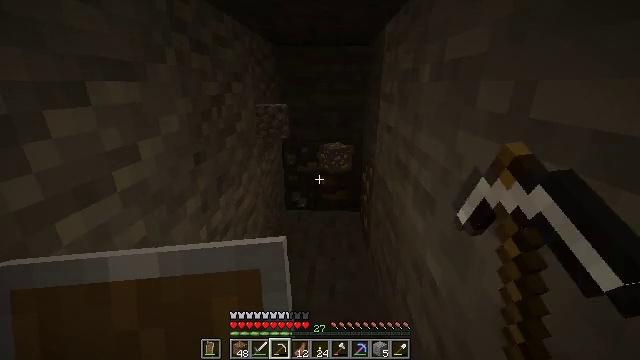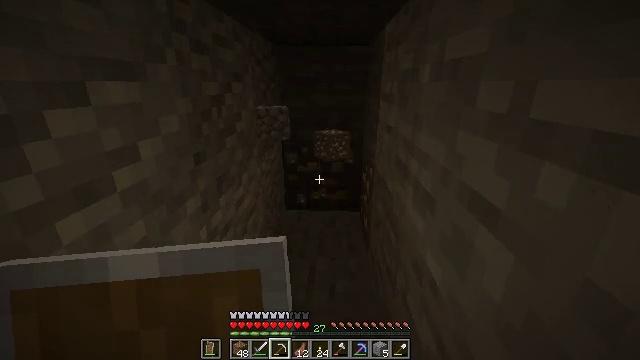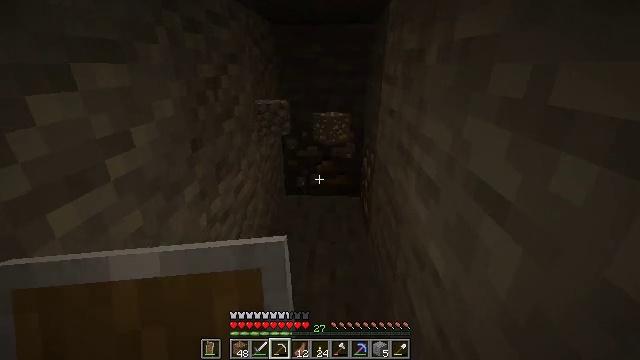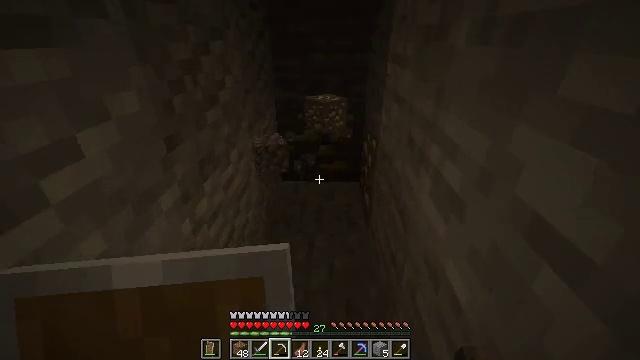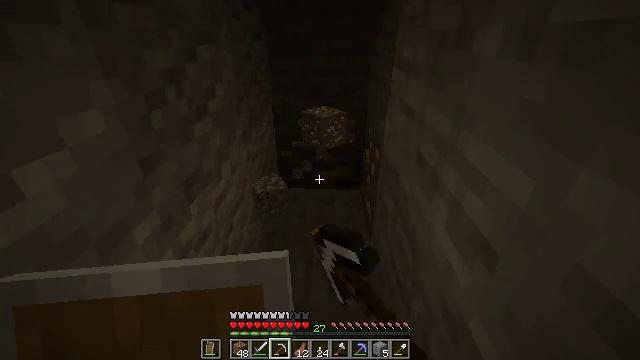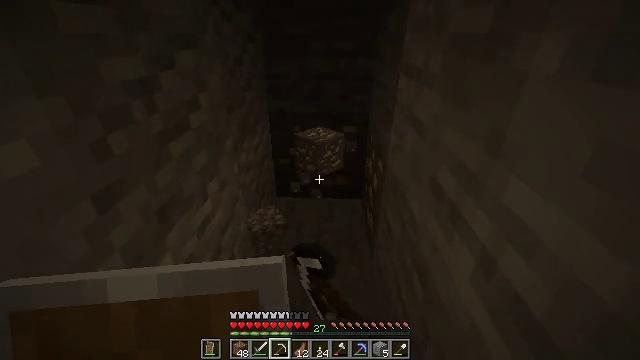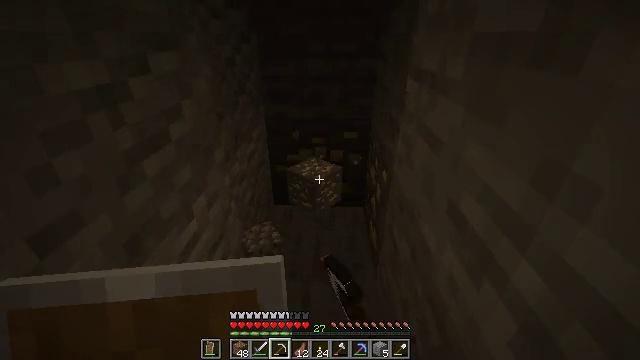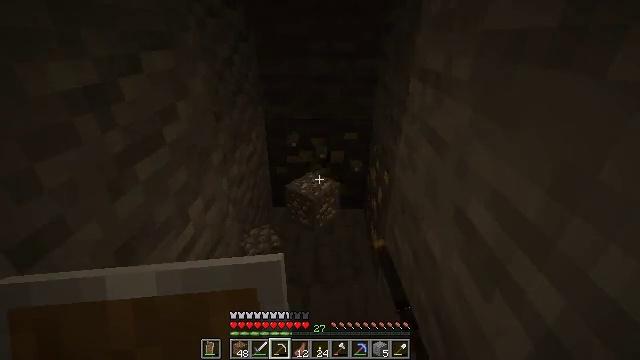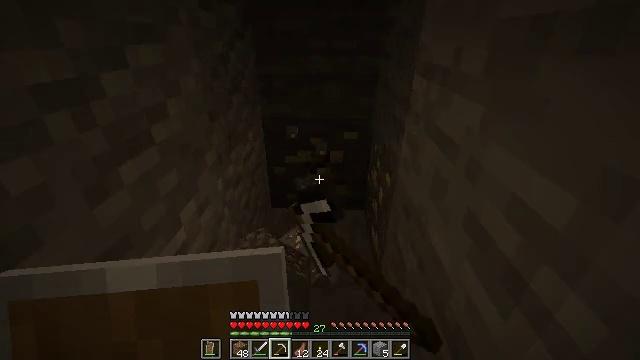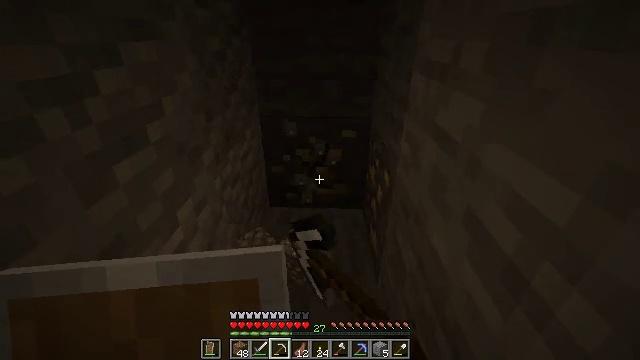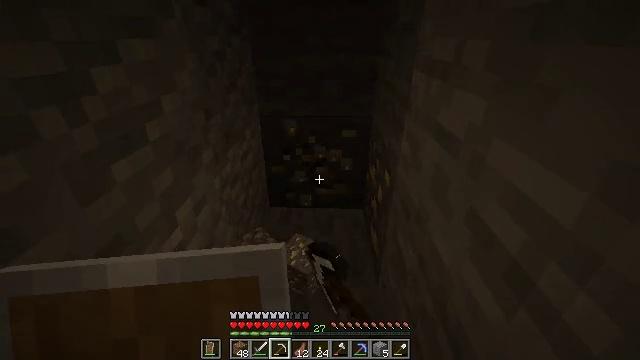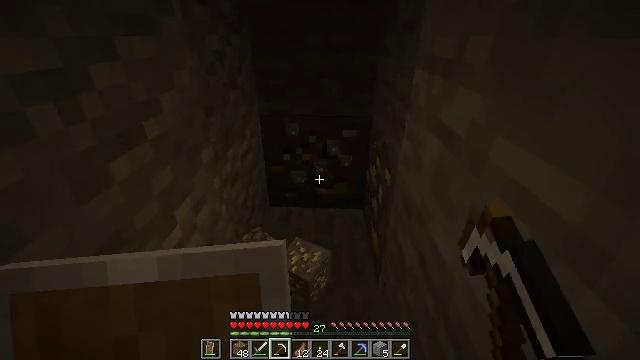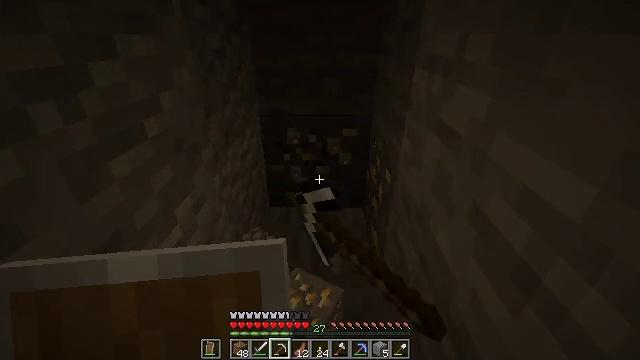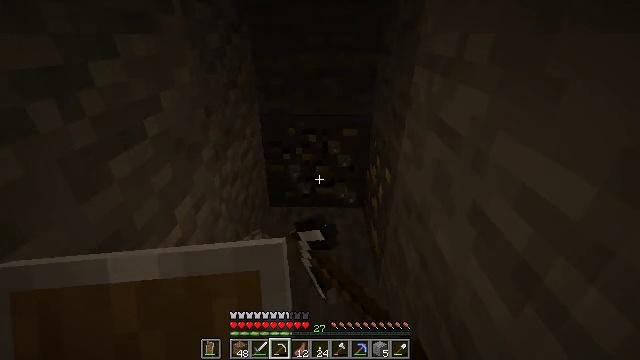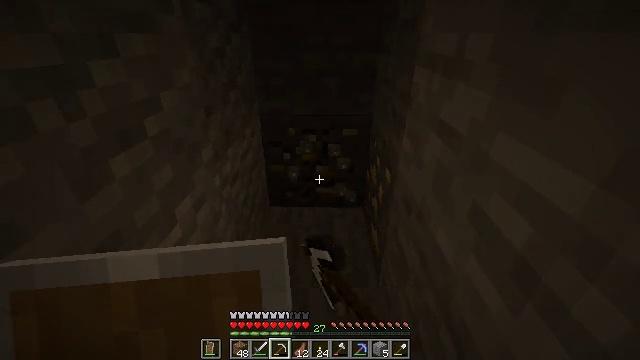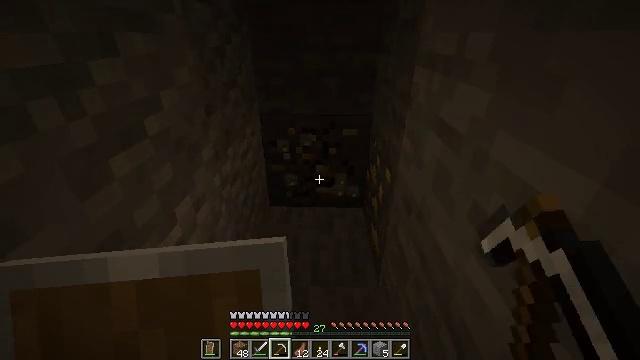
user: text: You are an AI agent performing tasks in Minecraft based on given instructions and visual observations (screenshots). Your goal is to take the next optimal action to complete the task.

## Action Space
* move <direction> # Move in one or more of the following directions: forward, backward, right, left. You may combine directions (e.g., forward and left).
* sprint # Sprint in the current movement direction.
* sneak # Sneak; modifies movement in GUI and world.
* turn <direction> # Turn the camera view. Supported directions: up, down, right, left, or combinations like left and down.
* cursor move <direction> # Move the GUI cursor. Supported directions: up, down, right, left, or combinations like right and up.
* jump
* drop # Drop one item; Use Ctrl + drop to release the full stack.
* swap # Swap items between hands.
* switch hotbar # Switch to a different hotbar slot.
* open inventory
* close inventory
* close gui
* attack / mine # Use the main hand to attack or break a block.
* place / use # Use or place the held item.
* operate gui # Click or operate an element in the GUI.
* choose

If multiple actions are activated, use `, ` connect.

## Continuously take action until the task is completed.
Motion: motion action
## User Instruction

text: Find and mine the gold ore.
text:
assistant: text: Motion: attack / mine
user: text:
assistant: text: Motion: move forward, turn down, attack / mine
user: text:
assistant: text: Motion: move forward, turn down, attack / mine
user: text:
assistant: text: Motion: move forward, attack / mine
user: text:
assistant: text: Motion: move forward, attack / mine
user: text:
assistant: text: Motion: attack / mine
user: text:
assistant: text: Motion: attack / mine
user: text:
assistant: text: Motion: attack / mine
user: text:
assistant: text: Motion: attack / mine
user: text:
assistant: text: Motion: attack / mine
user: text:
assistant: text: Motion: attack / mine
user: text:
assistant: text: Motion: attack / mine
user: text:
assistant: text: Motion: attack / mine
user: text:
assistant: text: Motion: attack / mine
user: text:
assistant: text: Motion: attack / mine
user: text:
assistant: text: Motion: attack / mine
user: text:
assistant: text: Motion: attack / mine
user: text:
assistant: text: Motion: attack / mine
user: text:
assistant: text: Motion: attack / mine
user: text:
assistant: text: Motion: attack / mine
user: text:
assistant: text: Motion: attack / mine
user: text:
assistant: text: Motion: attack / mine
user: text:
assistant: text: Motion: attack / mine
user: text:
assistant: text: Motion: move forward, attack / mine
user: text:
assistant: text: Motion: move forward and move left, attack / mine
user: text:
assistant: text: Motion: move forward and move left, attack / mine
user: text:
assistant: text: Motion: move forward and move left, sneak, turn right and down, attack / mine
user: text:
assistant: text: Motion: move forward and move left, sneak, turn right and down, attack / mine
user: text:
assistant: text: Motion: move forward and move left, sneak, turn right, attack / mine
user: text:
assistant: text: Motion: move forward and move left, sneak, turn right, attack / mine